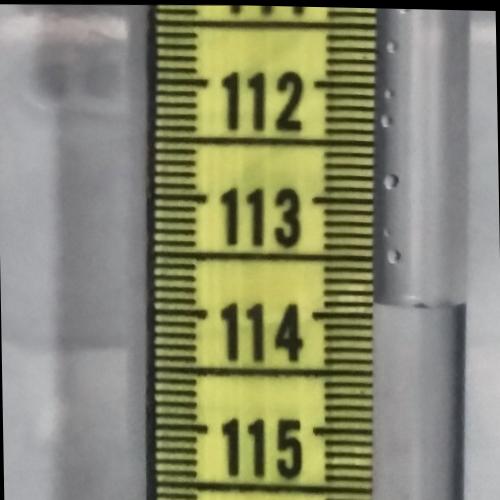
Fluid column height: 113.9 cm